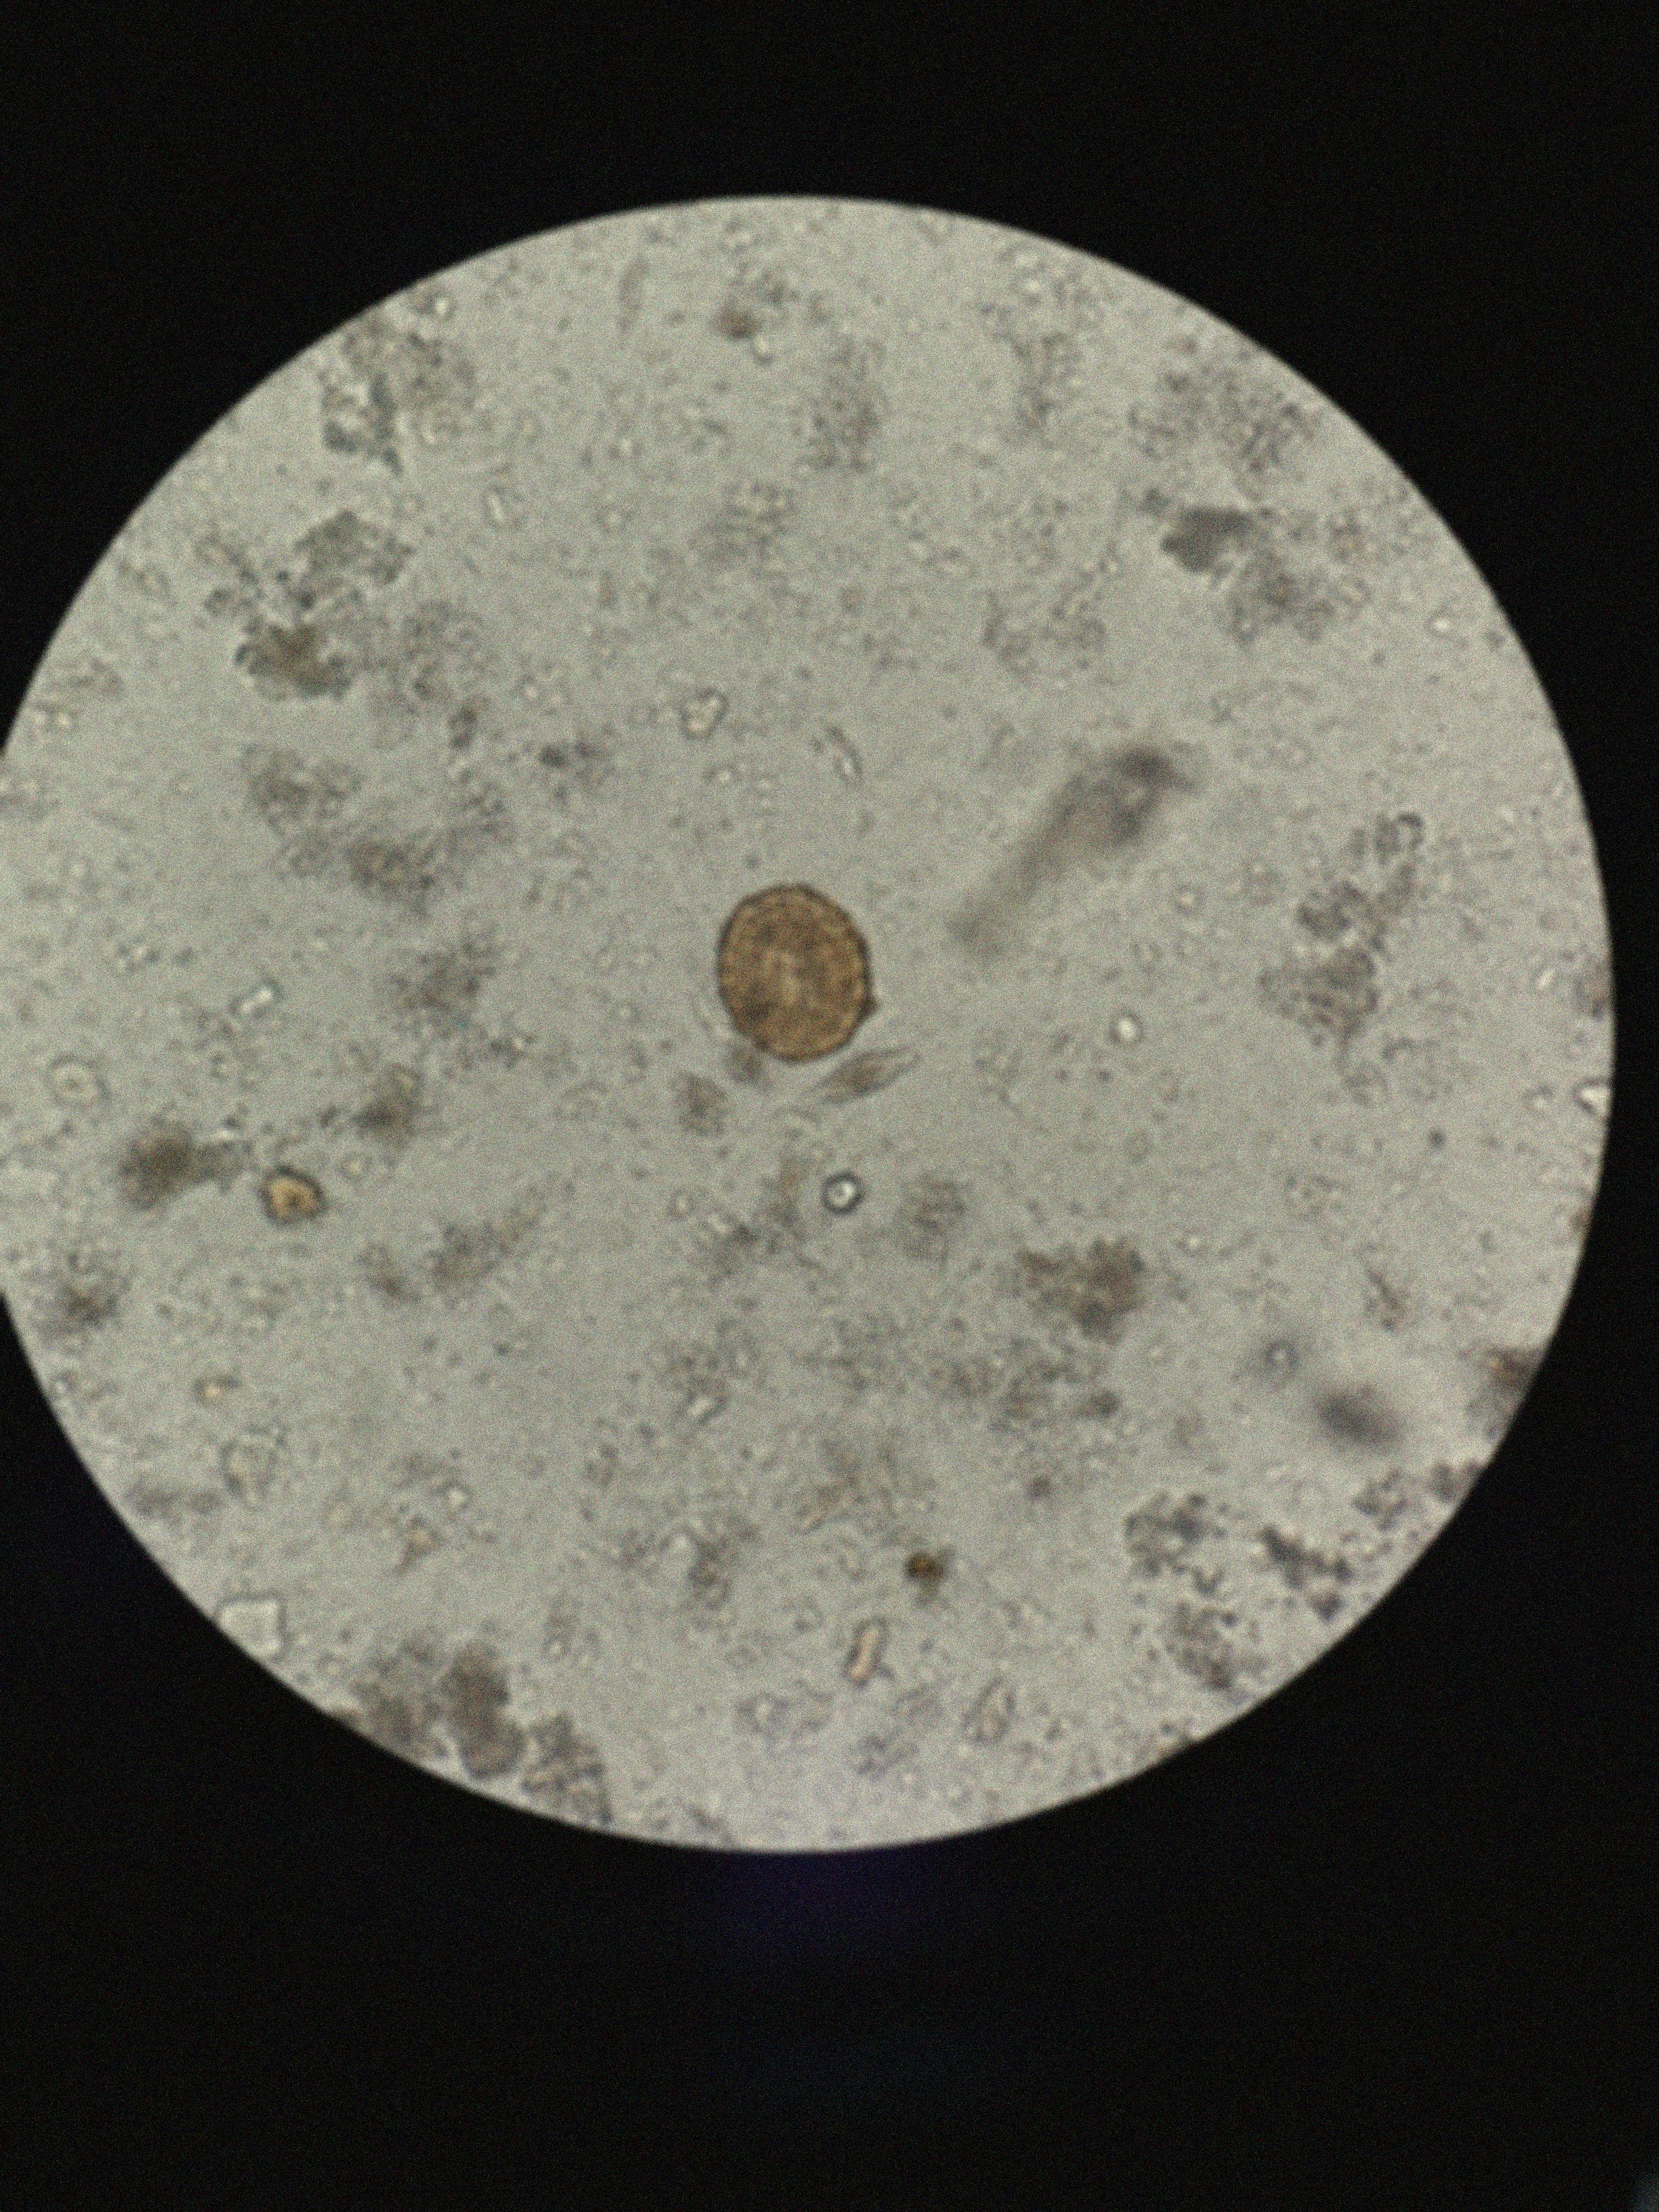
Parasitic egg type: Ascaris lumbricoides